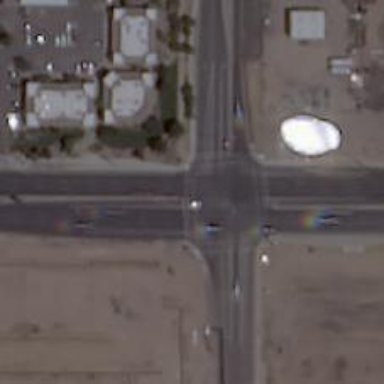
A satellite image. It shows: Crossing on the road.